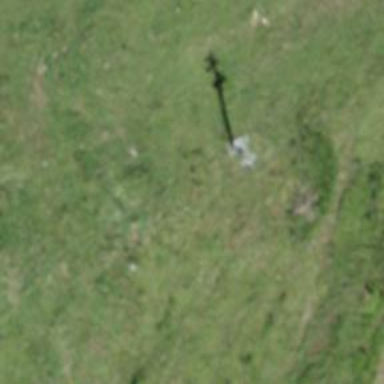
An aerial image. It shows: Pylon used for aerialway.